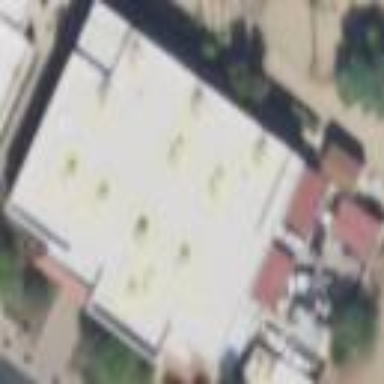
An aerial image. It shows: Commercial building.